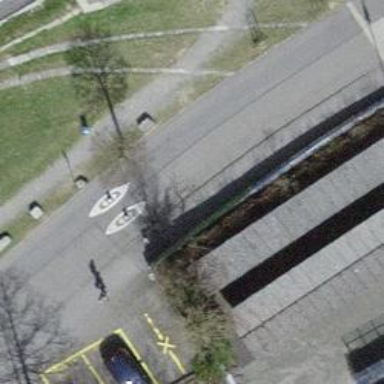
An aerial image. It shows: Bollard.